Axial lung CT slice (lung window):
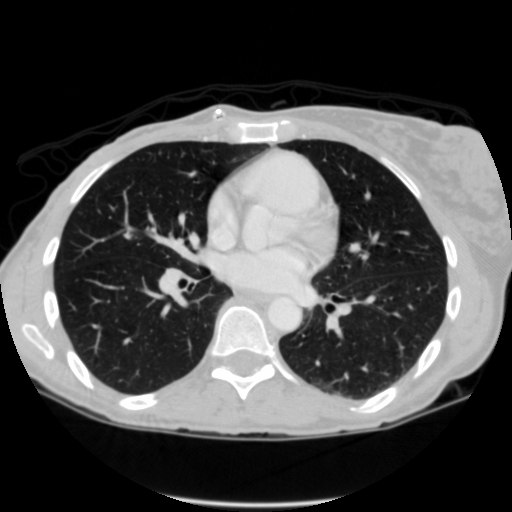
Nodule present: no